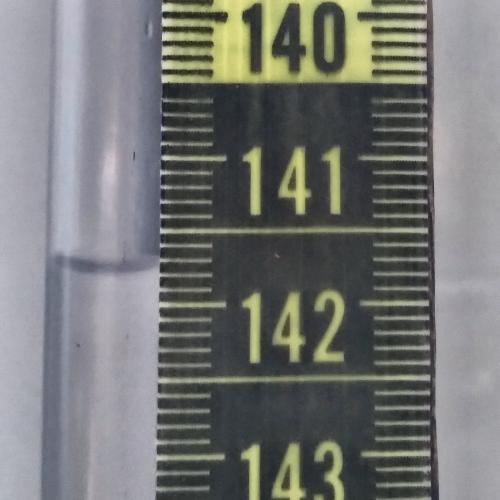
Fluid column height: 141.8 cm